Question: I am trying to write a reusable graph component using d3 (a pie chart in this particular scenario). I am new to d3 and also relatively inexperienced in writing highly reusable components. Here is what I have so far, I have displayed a pie chart using similar code by passing a key function to 'data' but the object constancy somehow fails (the slices are out of order) when I am trying to make the same for reusable component.
I know there are a lot more concerns in this code regarding a lot more options that can be provided for the user and more cleaner code.
'''
function pieChart(){
var _pie ={};
var _width = 960,
_height = 600,
_margins = {top:30,left:30,right:30,bottom:30},
_x,_y,_data = [],
_color = d3.scale.category10(),
_svg,
_innerRadius=0,
_radius = Math.min(_width,_height)/2 - (_margins.top/2 + _margins.bottom/2),
_layout = d3.layout.pie(),
_key = function(d) { return d.data.key;},
_value= function(d) { return d.data.val;},
_bodyG,
_arc;
_pie.color = function(c){
if(!arguments.legnth) return _color;
_color = c;
return _pie;
}
_pie.value = function(v){
if(!arguments.legnth) return _value;
_value = v;
return _pie;
}
_pie.key = function(k){
if(!arguments.legnth) return _key;
_key= k;
return _pie;
}
_pie.width = function(w){
if(!arguments.length) return _width;
_width = w;
return _pie;
}
_pie.height= function(h){
if(!arguments.length) return _height;
_height= h;
return _pie;
}
_pie.margins = function(m){
if(!arguments.length) return _margins;
_margins = m;
return _pie;
}
_pie.color= function(c){
if(!arguments.length) return _color;
_color = c;
return _pie;
}
_pie.innerRadius= function(i){
if(!arguments.length) return _innerRadius;
_innerRadius = i;
return _pie;
}
_pie.outerRadius= function(i,recalculate){
recalculate = typeof recalculate !== 'undefined'? recalculate: false;
if(!arguments.length){
if(recalculate || !_radius)
_radius = Math.min(_width,_height)/2 - (_margins.top + _margins.bottom)/2;
return _radius;
}
_radius= i;
return _pie;
}
_pie.render= function(options){
if(!_svg){
_svg = d3.select("#pie-chart").append("svg")
.attr("height",_height)
.attr("width",_width)
.append("g")
.attr("transform","translate("+_width/2 + "," + _height/2 + ")");
}
if(options && options.layout) _layout= options.layout;
if(options && options.sort) _layout.sort(options.sort);
if(options && options.value) _layout.value(options.value);
else _layout.value(function(d){return d.val});
renderPie(_svg);
renderLines(_svg);
renderLabels(_svg);
}
_pie.layout = function(l){
if(!arguments.length) return _layout;
_layout = l;
return _pie;
}
_pie.data=function(d){
if(!arguments.length) return _data;
_data = d;
return _pie;
}
_pie.arc = function(a){
if(!arguments.length){
if(!_arc)
_arc= d3.svg.arc()
.outerRadius(_radius)
.innerRadius(_innerRadius);
return _arc;
}
_arc = a;
return _pie;
}
_pie.key = function(k){
if(!arguments.length || typeof k != 'function') return _key;
_key = k;
return _pie;
}
_pie.value= function(v){
if(!arguments.length || typeof v != 'function') return _value;
_value = v;
return _pie;
}
_pie._textPos= function(d){
var xc = _arc.centroid(d)[0];
var yc = _arc.centroid(d)[1];
var r = _radius -10;
var effectiveX = xc>0 ? _radius+50 : -_radius-50;
var effectiveY = yc>0 ? (r*yc)/Math.sqrt(xc*xc + yc*yc)+50 : (r*yc)/Math.sqrt(xc*xc + yc*yc)-20;
return "translate(" + effectiveX+ ","+effectiveY+")";
}
_pie.textPos = function(d){
if(!arguments.length) return _textPos;
_textPos = d;
return _pie;
}
_pie._arcIdentifier = function(d){
return "each-arc-"+_key(d).toString().replace(/ /g,"_");
}
_pie._line1x1 = function(d){
var xc = _arc.centroid(d)[0];
var yc = _arc.centroid(d)[1];
var r = _radius -10;
return (r*xc)/Math.sqrt(xc*xc + yc*yc);
}
_pie._line1x2 = function(d){
var xc = _arc.centroid(d)[0];
var yc = _arc.centroid(d)[1];
var r = _radius -10;
var xret= (r*xc)/Math.sqrt(xc*xc + yc*yc);
return xc>0 ? xret+50: xret-50;
}
_pie._line2x1 = function(d){
var xc = _arc.centroid(d)[0];
var yc = _arc.centroid(d)[1];
var r = _radius -10;
var xret= (r*xc)/Math.sqrt(xc*xc + yc*yc);
return xc>0 ? xret+50: xret-50;
}
_pie._line2x2 = function(d){
var xc = _arc.centroid(d)[0];
return xc>0 ? _radius+40: -_radius-40;
}
_pie._line1y1 = function(d){
var xc = _arc.centroid(d)[0];
var yc = _arc.centroid(d)[1];
var r = _radius -10;
return (r*yc)/Math.sqrt(xc*xc + yc*yc);
}
_pie._line1y2 = function(d){
var xc = _arc.centroid(d)[0];
var yc = _arc.centroid(d)[1];
var r = _radius -10;
return yc>0 ? (r*yc)/Math.sqrt(xc*xc + yc*yc)+50 : (r*yc)/Math.sqrt(xc*xc + yc*yc)-20;
}
_pie._line2y1 = function(d){
var xc = _arc.centroid(d)[0];
var yc = _arc.centroid(d)[1];
var r = _radius -10;
return yc>0 ? (r*yc)/Math.sqrt(xc*xc + yc*yc)+50 : (r*yc)/Math.sqrt(xc*xc + yc*yc)-20;
}
_pie._line2y2 = function(d){
var xc = _arc.centroid(d)[0];
var yc = _arc.centroid(d)[1];
var r = _radius -10;
return yc>0 ? (r*yc)/Math.sqrt(xc*xc + yc*yc)+50 : (r*yc)/Math.sqrt(xc*xc + yc*yc)-20;
}
_pie.line1x1 = function(d){
if(!arguments.length) return _line1x1;
_line1x1 = d;
return _pie;
}
_pie.line1x2 = function(d){
if(!arguments.length) return _line1x2;
_line1x2 = d;
return _pie;
}
_pie.line1y1 = function(d){
if(!arguments.length) return _line1y1;
_line1x1 = d;
return _pie;
}
_pie.line1y2 = function(d){
if(!arguments.length) return _line1y2;
_line1y2 = d;
return _pie;
}
_pie.line2x1 = function(d){
if(!arguments.length) return _line2x1;
_line2x1 = d;
return _pie;
}
_pie.line2x2 = function(d){
if(!arguments.length) return _line2x2;
_line2x2 = d;
return _pie;
}
_pie.line2y1 = function(d){
if(!arguments.length) return _line2y1;
_line2y1 = d;
return _pie;
}
_pie.line2y2 = function(d){
if(!arguments.length) return _line2y2;
_line2y2 = d;
return _pie;
}
function renderLabels(svg){
_bodyG.append("text")
.attr("transform",function(d){return _pie._textPos(d)})
.attr("dy", ".35em")
.style("text-anchor", function(d){return _pie.arc().centroid(d)[0]>0? "start":"end";})
.text(_pie.key());
}
function renderPie(svg){
_pie.arc();
_bodyG = svg.selectAll(".arc")
.data(_pie.layout()(_pie.data()),_pie.key()) //Worked perfectly before but now fails
.enter().append("g")
.order()
.attr("class","arc");
_bodyG.append("path")
.attr("d",_arc)
.attr("class",_pie._arcIdentifier)
.style("fill",function(d){return _pie.color()(_pie.value()(d));})
}
function renderLines(svg){
_bodyG.append("line")
.attr("stroke","black")
.attr("x1",_pie._line1x1)
.attr("x2",_pie._line1x2)
.attr("y1",_pie._line1y1)
.attr("y2",_pie._line1y2);
_bodyG.append("line")
.attr("stroke","black")
.attr("x1",_pie._line2x1)
.attr("x2",_pie._line2x2)
.attr("y1",_pie._line2y1)
.attr("y2",_pie._line2y2);
}
return _pie;
}
'''
I am looking for an output like this:

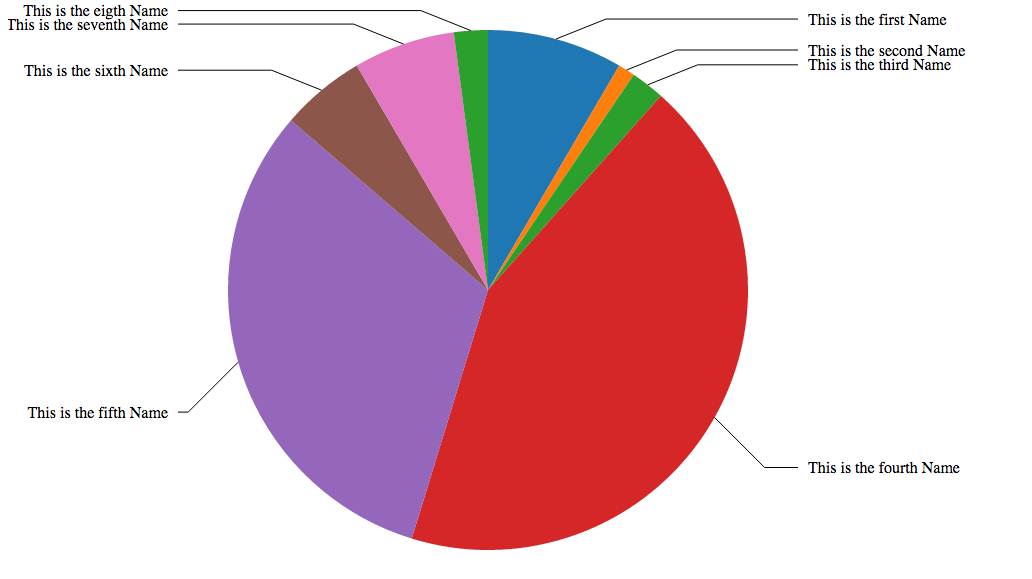
Answer: [Clarification in chat: The problem isn't with object constancy, but with the slices of the pie being drawn in a different order than they are in the data.]
The problem is that you're asking the pie layout to sort the data:
'''
_layout.sort(options.sort)
'''
This rearranges the data and therefore the slices appear in a different order. To fix, you can either turn off sorting or give a key in the data that you can sort by to get the order you want.